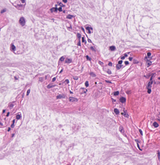
Tumor epithelial tissue: no
Tumor-associated stroma tissue: no
Normal tissue: yes